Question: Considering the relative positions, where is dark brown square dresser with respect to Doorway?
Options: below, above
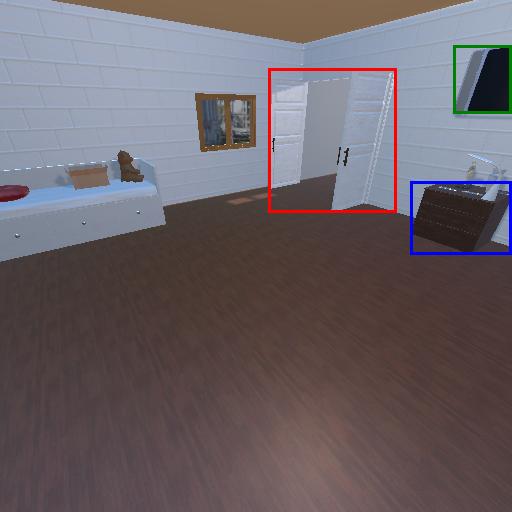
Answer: below